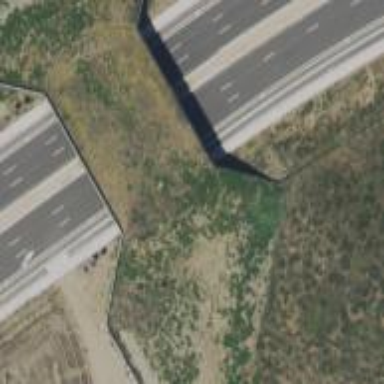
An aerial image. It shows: Wildlife crossing bridge.